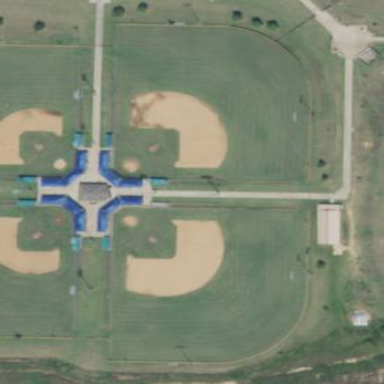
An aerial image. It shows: Pitch for softball surrounded by fence.